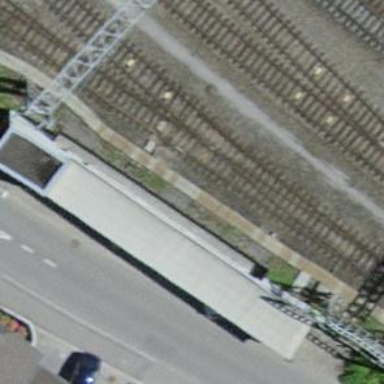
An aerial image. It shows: Railway switch.